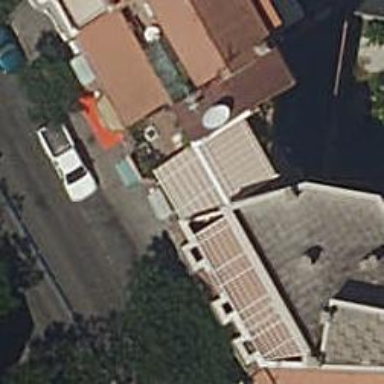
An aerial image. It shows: Restaurant.